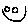
Label: smiley face